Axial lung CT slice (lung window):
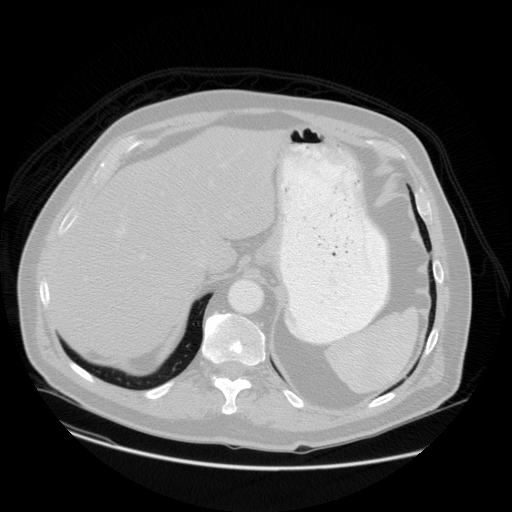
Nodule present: no